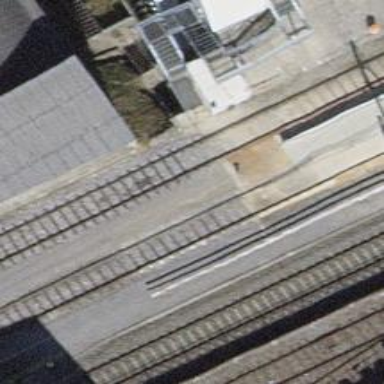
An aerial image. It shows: Rail spur with electrified contact lines for the railway.